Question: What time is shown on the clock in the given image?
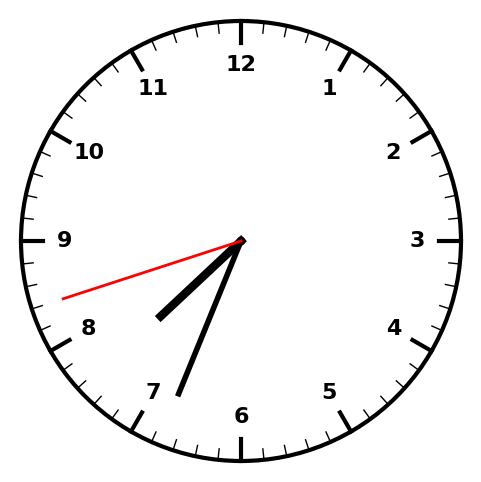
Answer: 07:33:42